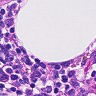
Metastatic tissue present: no